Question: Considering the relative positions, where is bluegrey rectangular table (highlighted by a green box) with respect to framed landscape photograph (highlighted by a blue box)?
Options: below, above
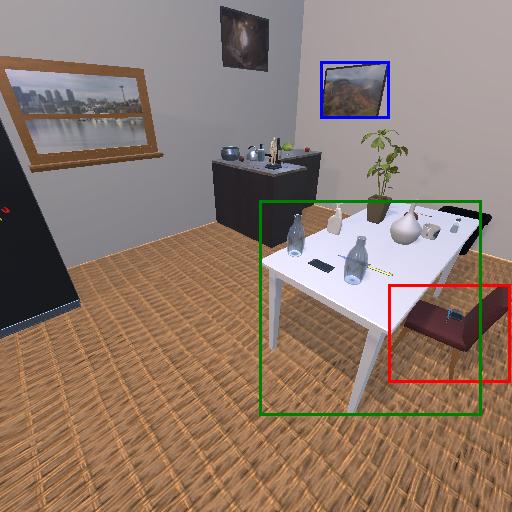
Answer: below